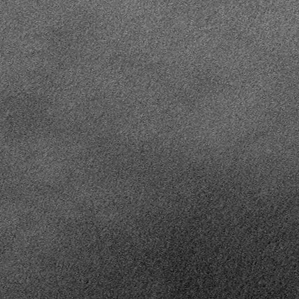
Label: frost